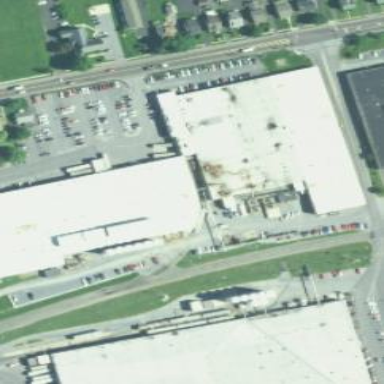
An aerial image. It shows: Industrial building.